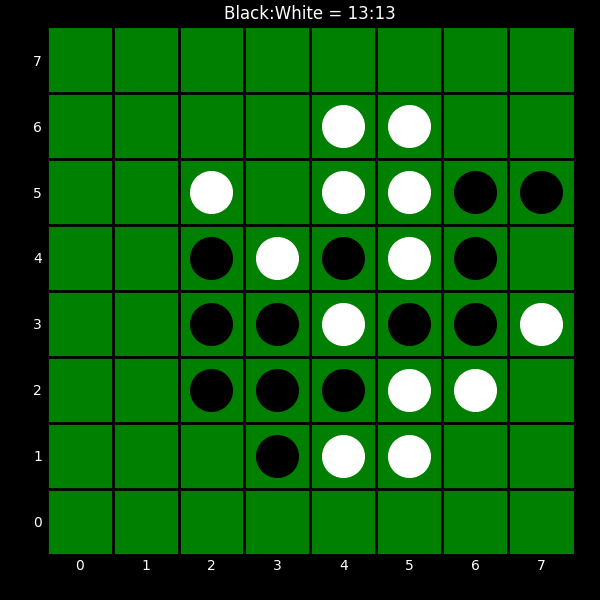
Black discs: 13
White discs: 13